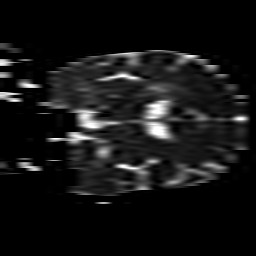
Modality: ADC
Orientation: coronal
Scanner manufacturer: philips
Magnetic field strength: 1.5 T
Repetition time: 3.127 s
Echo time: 0.06152 s